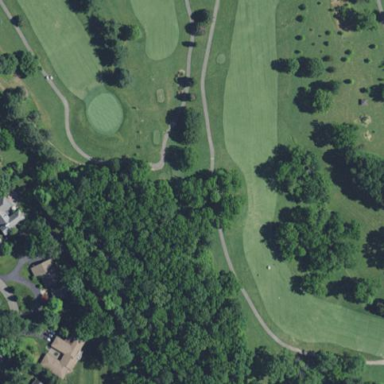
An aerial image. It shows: Golf fairway with grass surface.